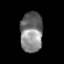
Tissue: prostate
Cell type: Fibroblasts
Senescence score: 0.7375
Nuclear area (px): 875
Mean DAPI intensity: 124.022